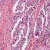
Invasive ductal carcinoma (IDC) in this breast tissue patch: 1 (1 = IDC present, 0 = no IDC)